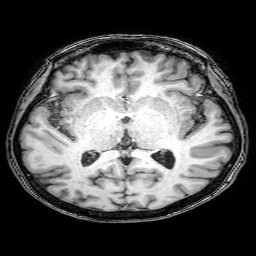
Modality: T1w
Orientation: coronal
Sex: female
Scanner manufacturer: philips
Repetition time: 0.008208 s
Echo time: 0.00378 s